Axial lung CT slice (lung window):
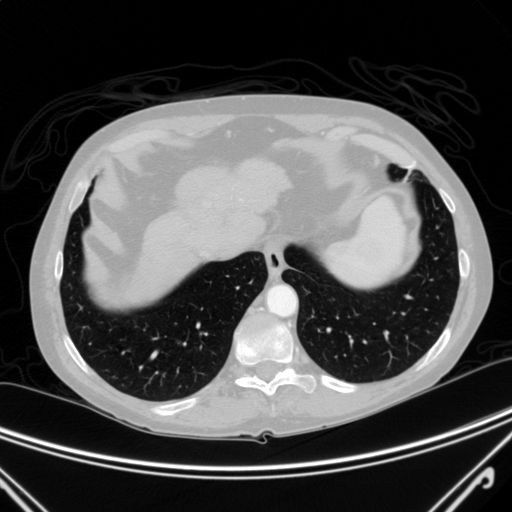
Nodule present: no